Aerial crown-view tile of a tropical tree (Barro Colorado Island, Panama), acquired 20250317:
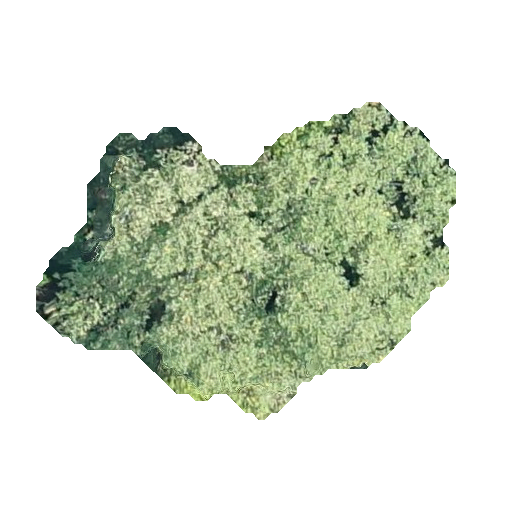
Species: Hieronyma alchorneoides
GBIF accepted scientific name: Hieronyma alchorneoides
Crown area: 129.735 m²